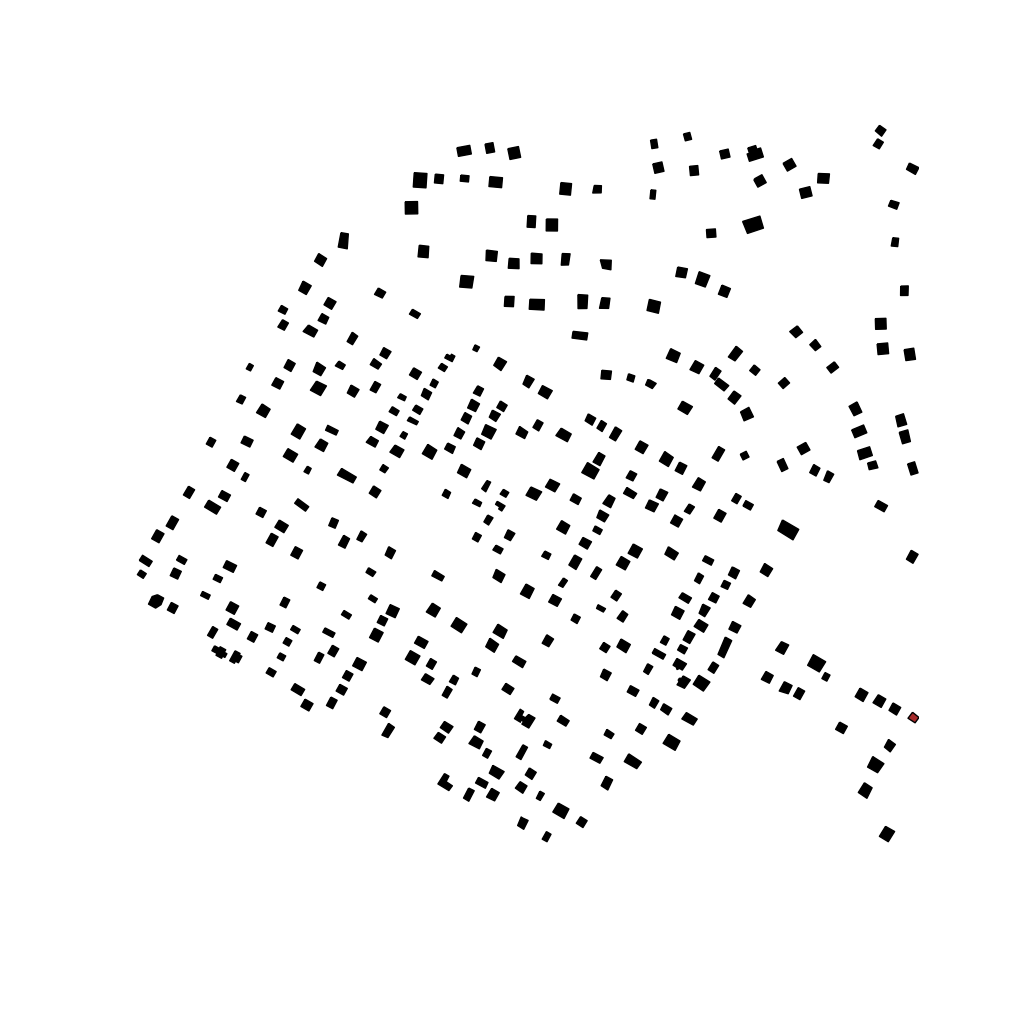
Tags: overhead vector_map, agriculture, recreation, residential, individual_rise, density_1, Building, Facility, 1.0 km²